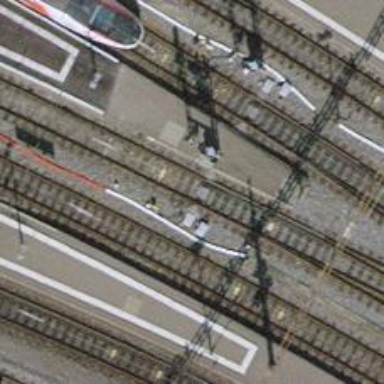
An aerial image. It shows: Railway switch.